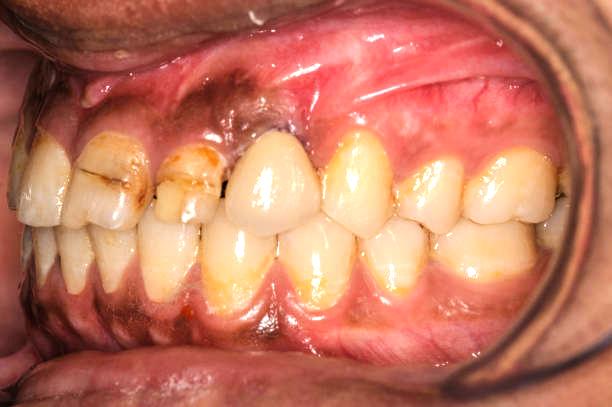
Condition: Gingivitis